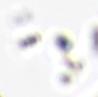
Label: Phaeocystis